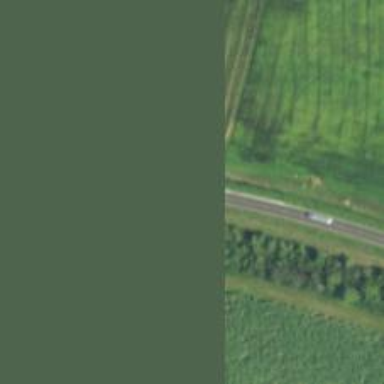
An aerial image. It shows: Secondary road.